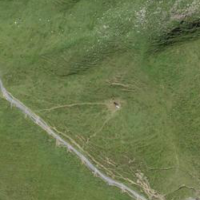
EUNIS habitat code: 26
Species observed at this site:
Rhododendron ferrugineum
Bartsia alpina
Parnassia palustris